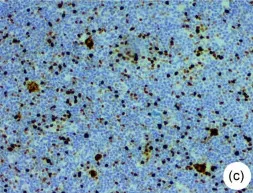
R-S cells, and ,T-lymphoid cells (40%) showing positive Ki-67 immunoreactivity (100x).
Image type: pathology (immunostaining)